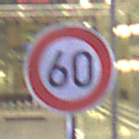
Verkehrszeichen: Geschwindigkeit60
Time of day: Night
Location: Outdoor (Urban)
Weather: PartlyCloudy
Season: NotSpecified
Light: Artificial